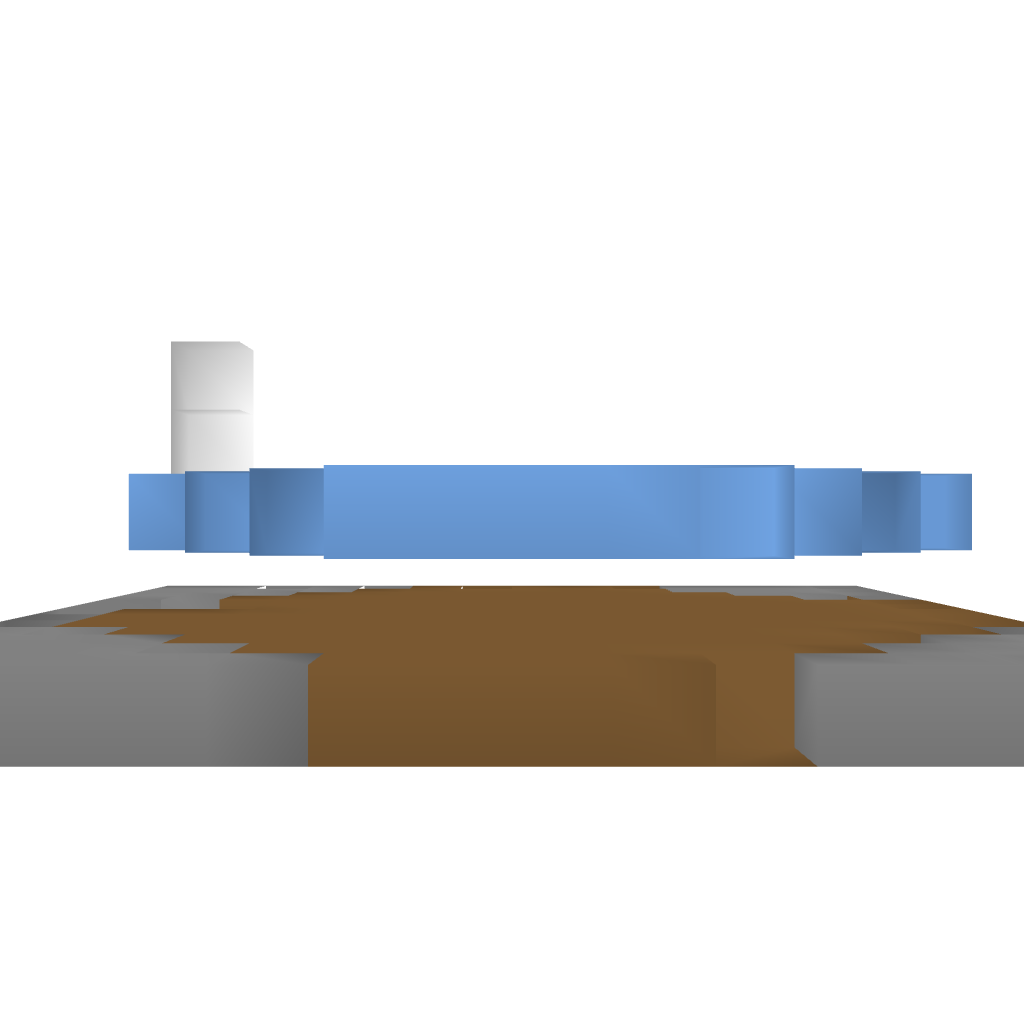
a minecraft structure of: Quartz Guard Tower bad low quality